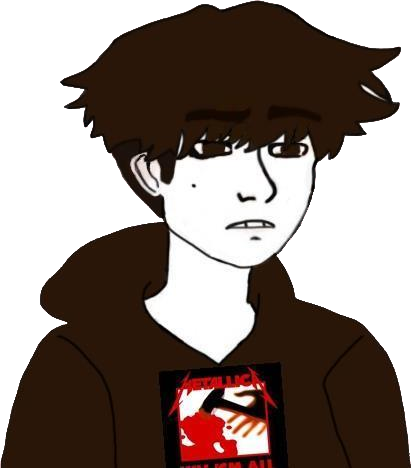
Label: 5_Twinkjak